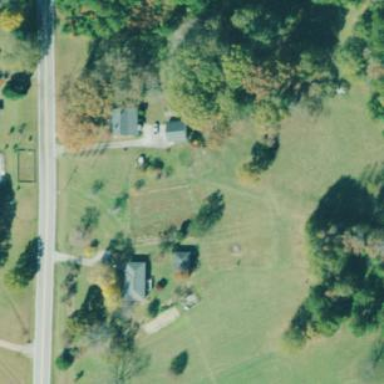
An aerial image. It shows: Farm.